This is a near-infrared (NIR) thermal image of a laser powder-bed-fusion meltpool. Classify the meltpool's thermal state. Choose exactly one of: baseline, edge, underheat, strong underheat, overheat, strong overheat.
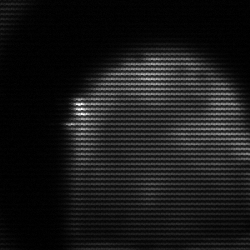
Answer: edge